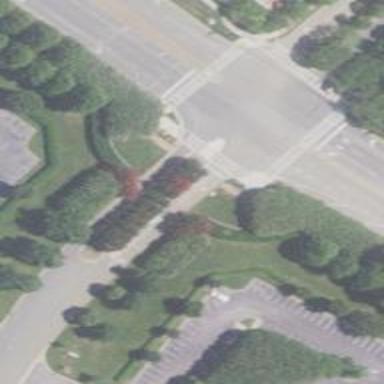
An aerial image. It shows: Marked crossing on footway.